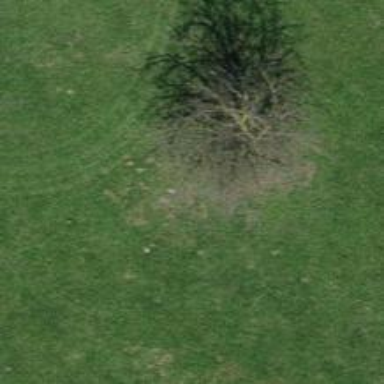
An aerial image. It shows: Beautiful tree in nature.